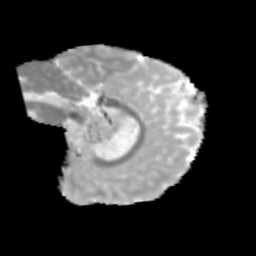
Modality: MD
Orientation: sagittal
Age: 9
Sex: female
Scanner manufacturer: siemens
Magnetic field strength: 3 T
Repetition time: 3.8 s
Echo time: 0.07 s